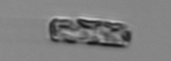
Label: Dactyliosolen_fragilissimus